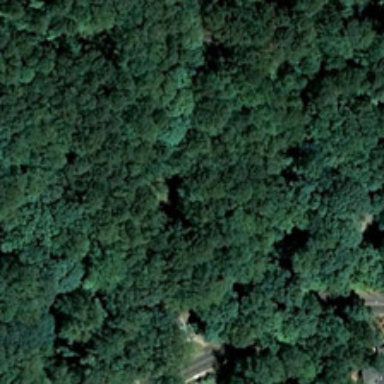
Many green trees are in a forest .